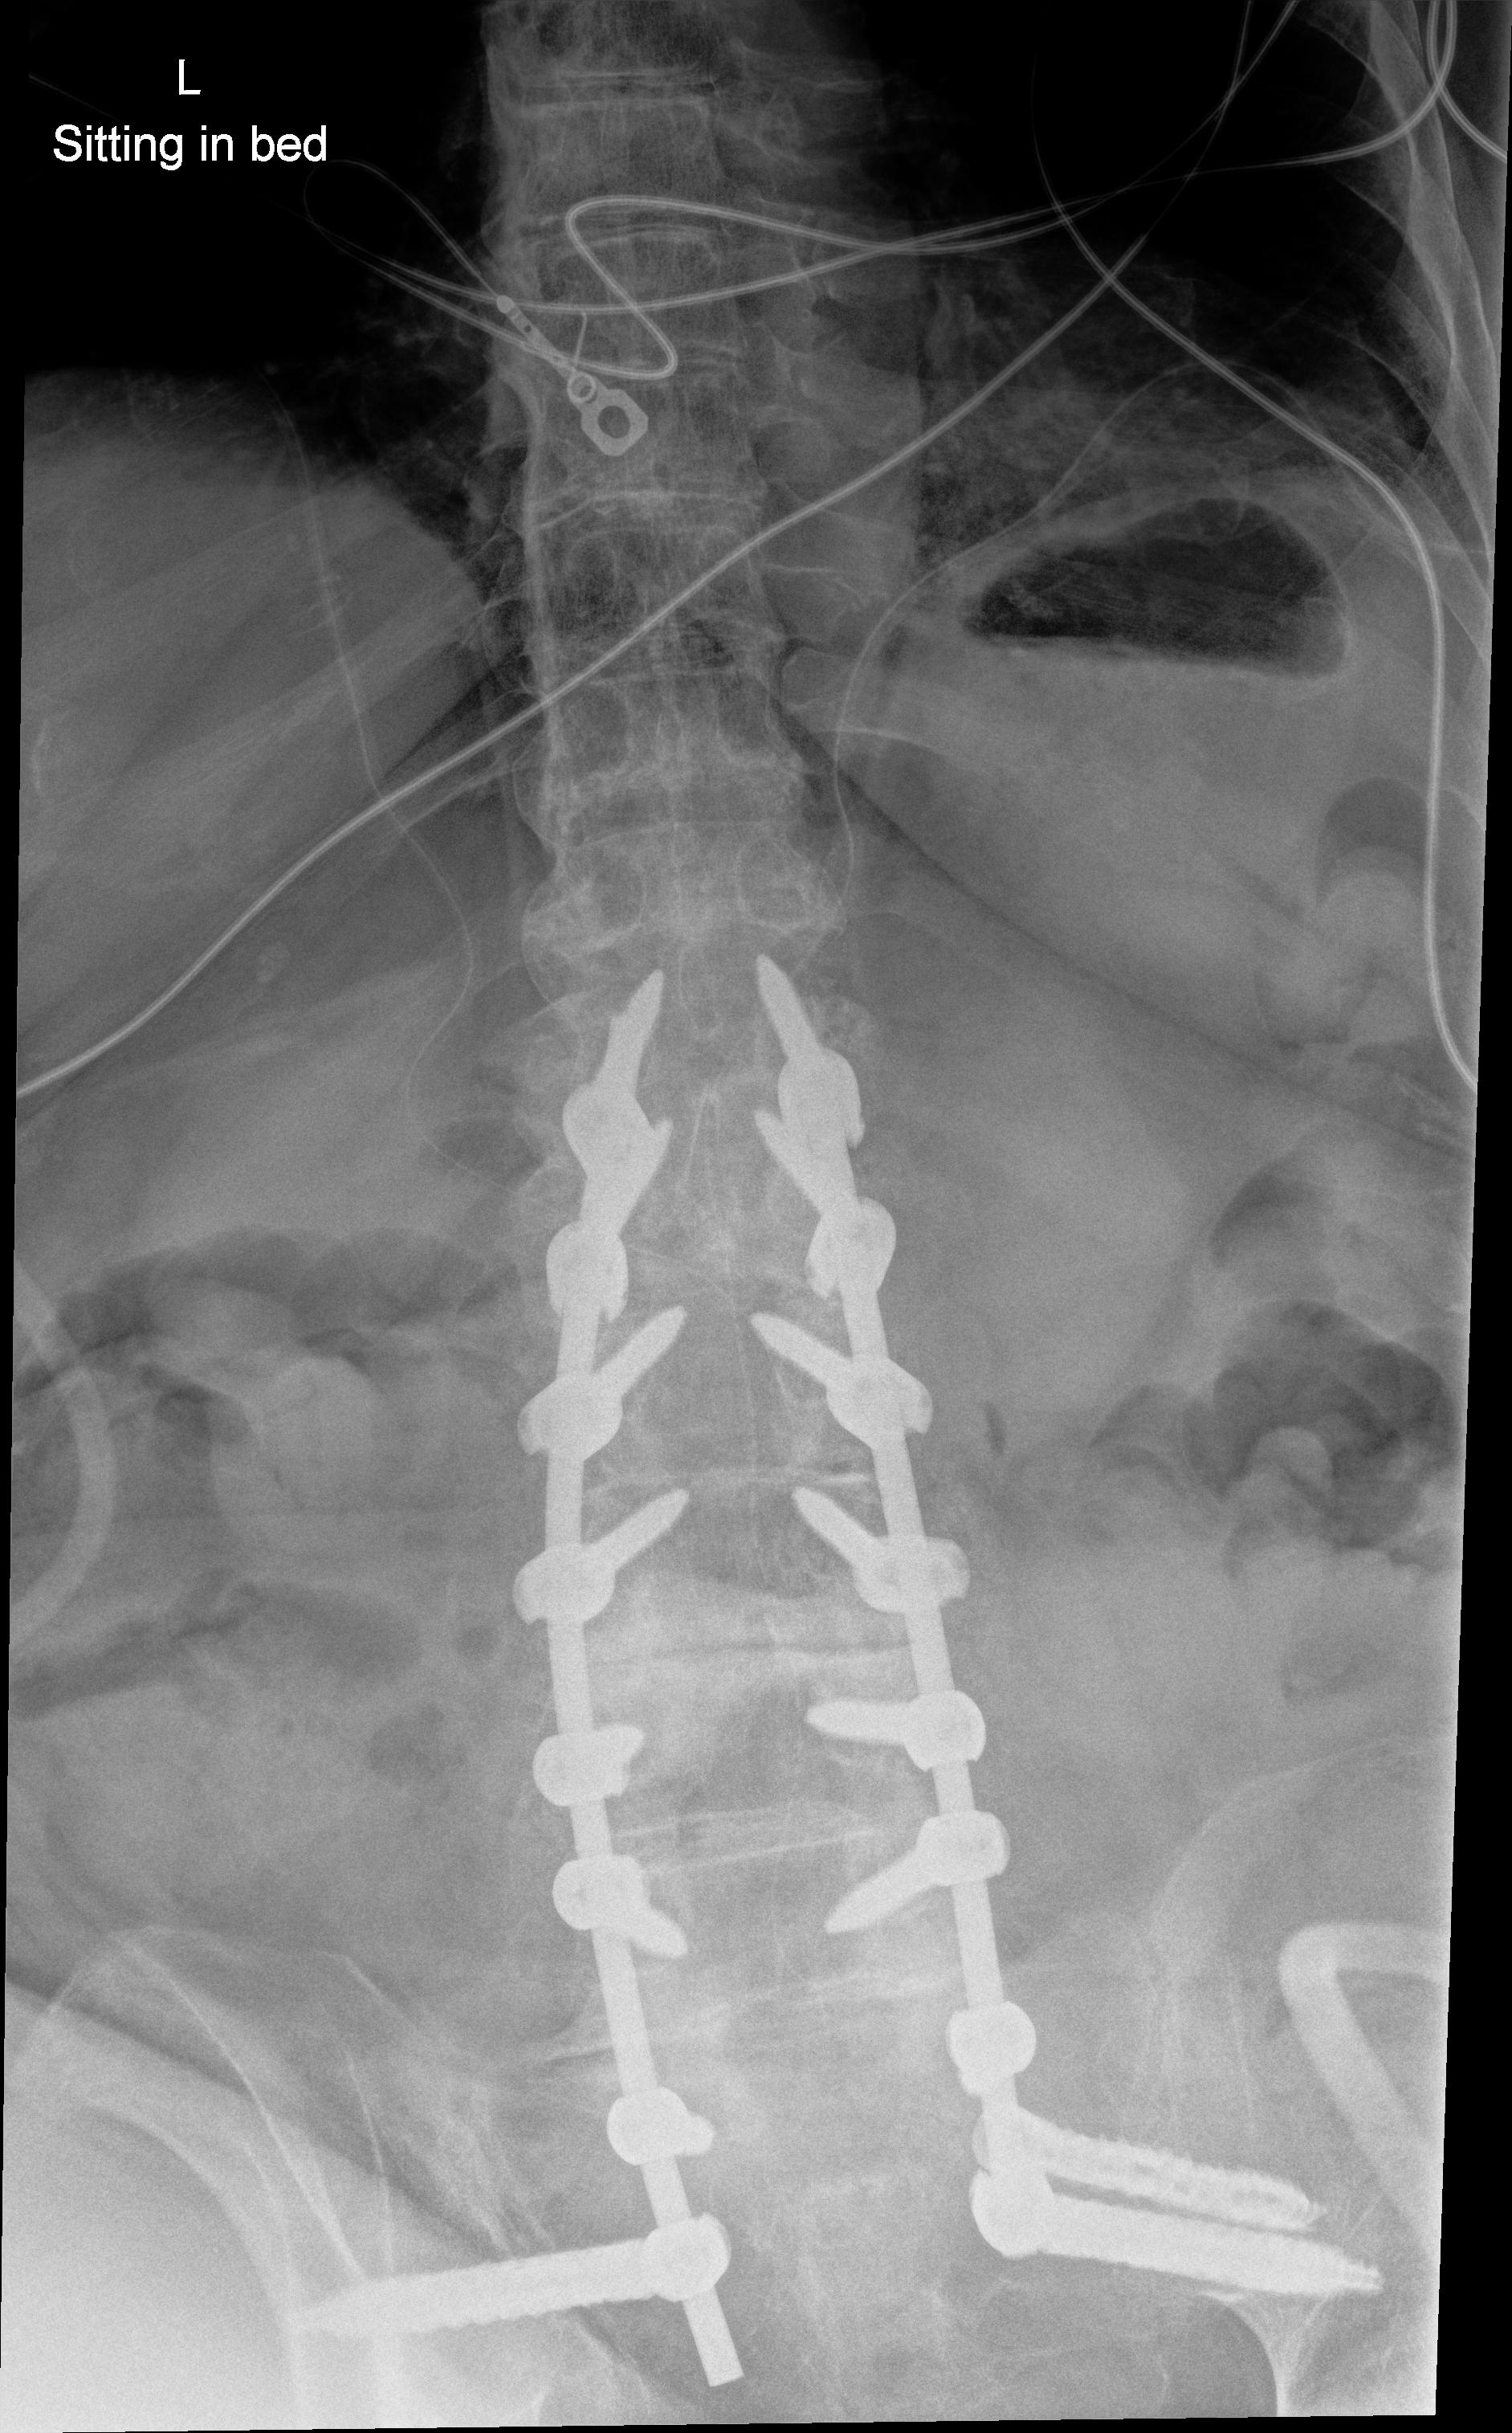
View: AP
Implant manufacturer: seaspine mariner